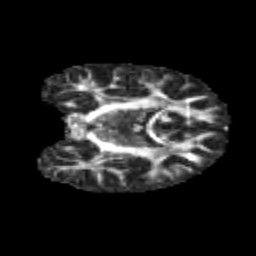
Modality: FA
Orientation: coronal
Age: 12
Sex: male
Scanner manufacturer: siemens
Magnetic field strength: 3 T
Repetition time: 3.8 s
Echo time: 0.07 s